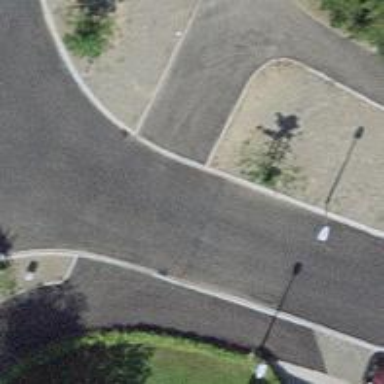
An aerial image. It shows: Marked road crossing.